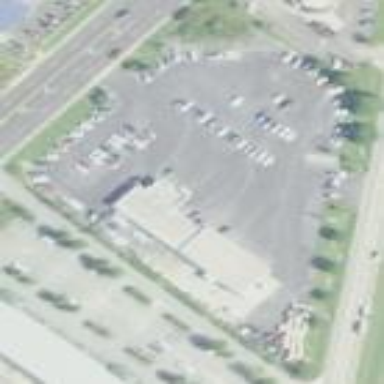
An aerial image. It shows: Shop that sells cars.